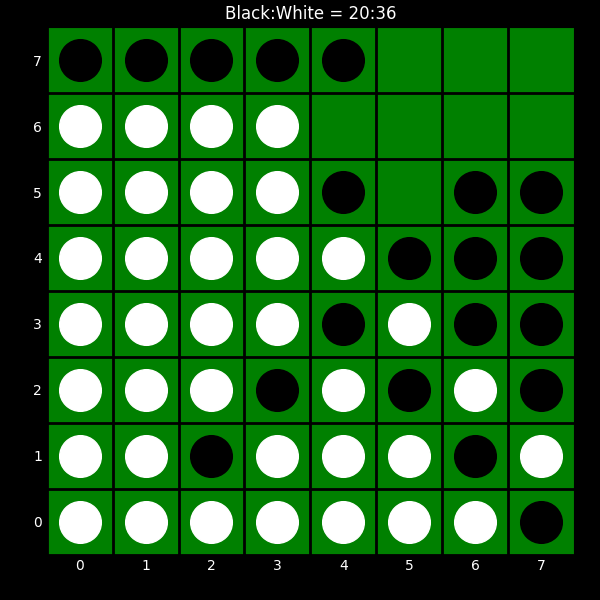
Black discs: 20
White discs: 36